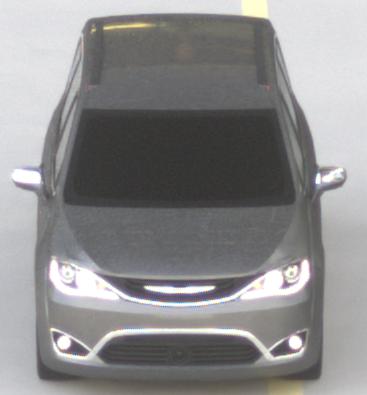
Make: Chrysler
Model: Pacifica
Detailed model: -
Model produced from: 2016
Model produced until: 2020
Doors: 5
Color: gray
Road condition: dry road
Daytime: sunrise or sunset
Contrast: medium contrast